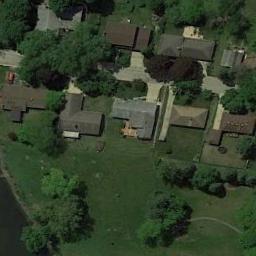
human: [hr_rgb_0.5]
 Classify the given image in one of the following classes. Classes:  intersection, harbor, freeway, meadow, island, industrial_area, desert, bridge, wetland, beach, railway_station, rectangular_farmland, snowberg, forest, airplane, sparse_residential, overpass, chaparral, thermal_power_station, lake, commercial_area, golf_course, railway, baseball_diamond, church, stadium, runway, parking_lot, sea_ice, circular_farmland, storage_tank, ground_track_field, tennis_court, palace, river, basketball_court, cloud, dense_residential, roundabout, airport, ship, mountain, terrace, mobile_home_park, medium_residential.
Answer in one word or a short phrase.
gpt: medium_residential